九年级 · 度量几何学
如图, 坡角为 $30^{\circ}$ 的斜坡上两树间的水平距离 $A C$ 为 $2 m$, 则两树间的坡面距离 $A B$ 为 ( )

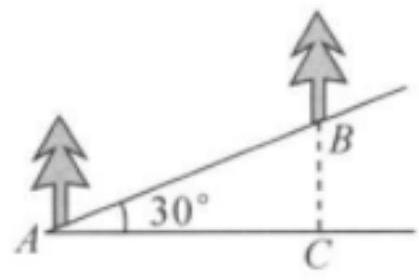
A. $4 m$
B. $\sqrt{3} m$
C. $\frac{4 \sqrt{3}}{3} m$
D. $4 \sqrt{3} m$
答案: C
解析: 【分析】

此题主要考查学生对直角三角形的坡度坡角及三角函数的运用. 熟记特殊三角函数值, 利用 $30^{\circ}$ 的余弦, 结合图形可得 $\cos \angle B A C=\cos 30^{\circ}=\frac{A C}{A B}=\frac{\sqrt{3}}{2}$, 将 $A C$ 的值代入即可求出 $A B$.

【解答】

解: $\because A C=2, \angle A=30^{\circ}$,

$\therefore A B=\frac{A C}{\cos A}=\frac{2}{\cos 30^{\circ}}=\frac{4 \sqrt{3}}{3} \mathrm{~cm}$,

故选 $C$